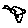
Label: bird